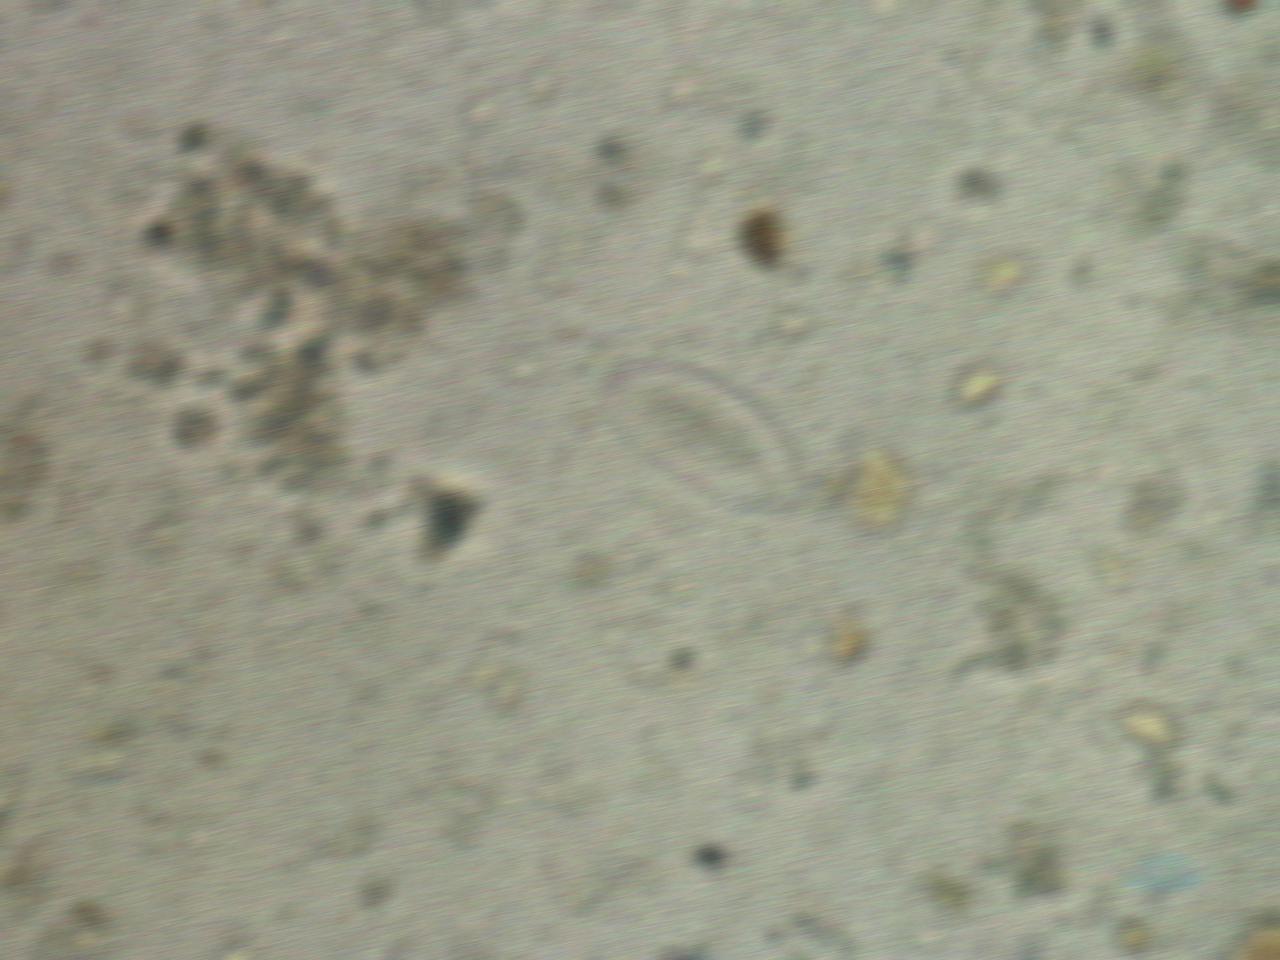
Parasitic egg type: Enterobius vermicularis